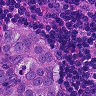
Metastatic tissue present: yes